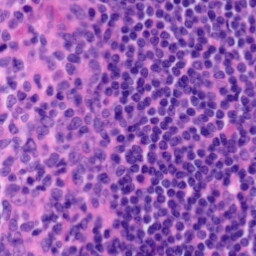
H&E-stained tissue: Tonsil